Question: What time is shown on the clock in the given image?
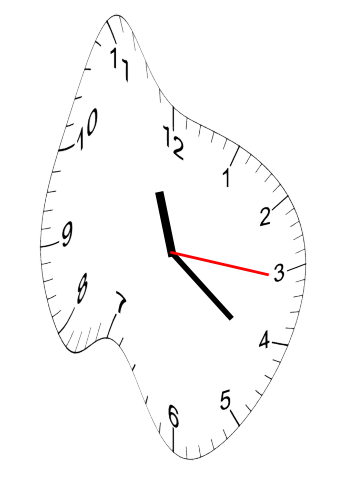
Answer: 11:21:16